Interaction volume radius: 5 \u00c5
Interaction volume height: 20 \u00c5
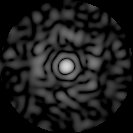
Disorder parameter: 0.8402